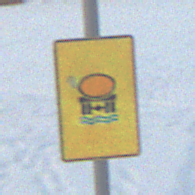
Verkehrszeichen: FahrzeugeMitWassergefaehrdenderLadungOhnePfeilsymbol
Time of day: SunriseSunset
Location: Outdoor (Nature)
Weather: PartlyCloudy
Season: NotSpecified
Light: Natural